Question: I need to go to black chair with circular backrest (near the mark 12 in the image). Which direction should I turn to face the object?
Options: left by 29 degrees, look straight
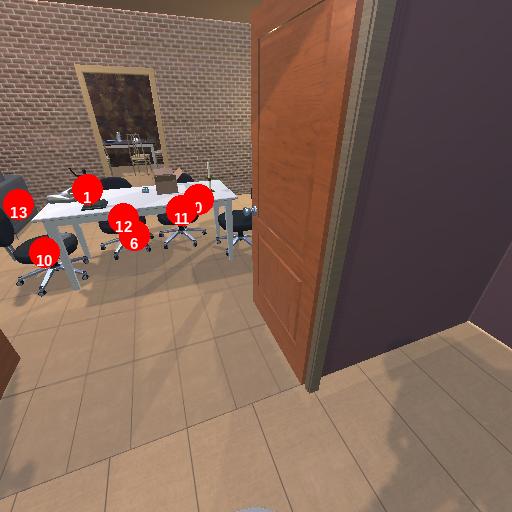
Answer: left by 29 degrees